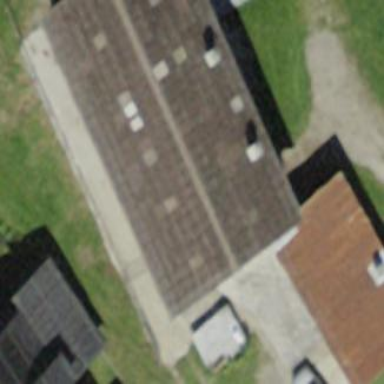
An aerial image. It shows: Brown cowshed with gabled roof oriented along the building.